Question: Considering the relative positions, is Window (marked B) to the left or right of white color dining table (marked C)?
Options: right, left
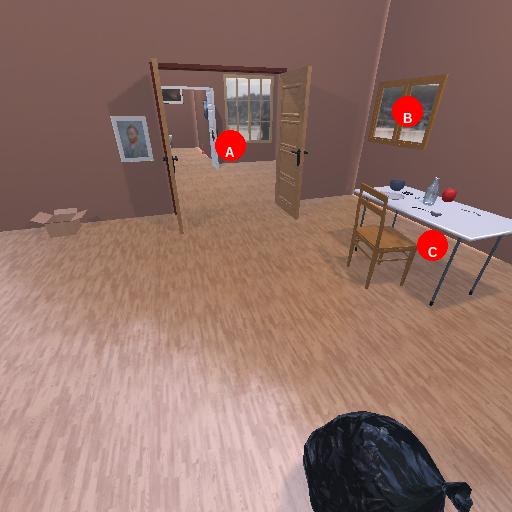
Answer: right